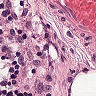
Metastatic tissue present: no